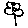
Label: flower